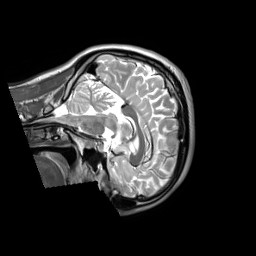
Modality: T2w
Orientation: sagittal
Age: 29
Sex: male
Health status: ill
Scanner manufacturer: siemens
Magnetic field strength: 3 T
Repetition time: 2.8 s
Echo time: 0.326 s